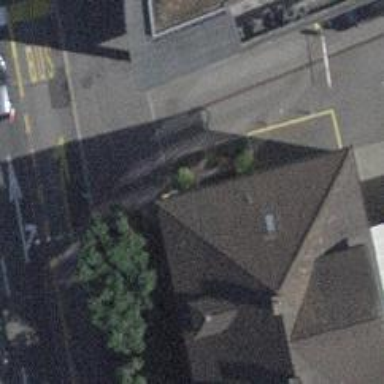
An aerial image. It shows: Bollard.